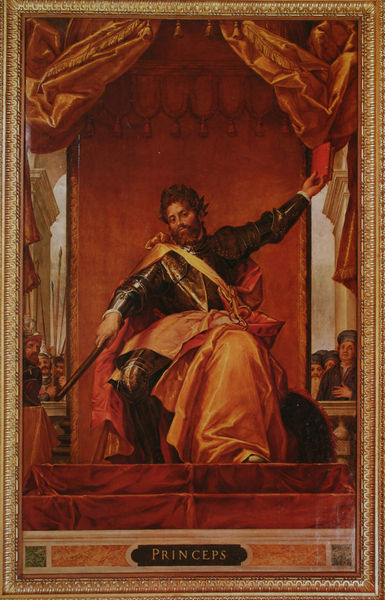
Titel: Princeps, der Fürst
Künstler: Peter Candid
Standort: München
Institution: Residenz, Trierzimmer
Schlagwörter: gemälde, hand, himmel, mann, umhang, weiß, gelb, grün, menschen, sitzen, braun, finger, frau, geste, grau, hintergrund, licht, marmor, männer, orange, schwarz, säule, säulen, rot, tuch, teppich, bart, richter, arme, bibel, falten, rahmen, samt, bildnis, hände, portrait, porträt, vorhang, öl, brüstung, kirche, gewand, gold, kordeln, mantel, sitzend, stoff, bühne, krone, renaissance, seide, stock, schärpe, schrift, italien, stab, tüll, zuschauer, rand, treppe, treppen, gefolge, kaiser, könig, lanze, soldaten, thron, ornamente, metall, geländer, stufe, stufen, podest, knie, zeigen, rothaarig, buch, palast, palazzo, balustrade, titel, greifen, schwert, uniform, beschriftung, volk, helm, scherpe, stiefel, herrscher, tron, kranz, lorbeer, lorbeerkranz, ritter, anführer, fürst, rüstung, verziert, triumph, gerechtigkeit, helme, harnisch, mittelalter, krieger, krönung, priester, prinz, baldachin, geistliche, lanzen, troddeln, speere, vorhand, sieger, ornat, zepter, attribut, szepter, latein, regent, urteil, scheinarchitektur, thronend, gesetz, führer, befehlen, herrscherbild, diktator, souverän, princeps, souverrän, zuchauer, orangebuch, stufen zepter